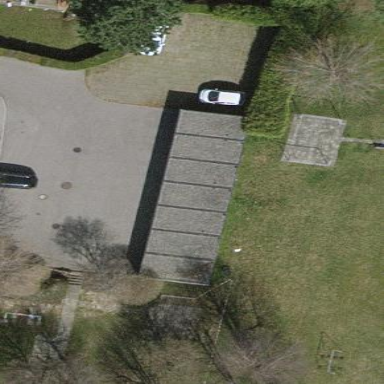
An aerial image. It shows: Group of garages.